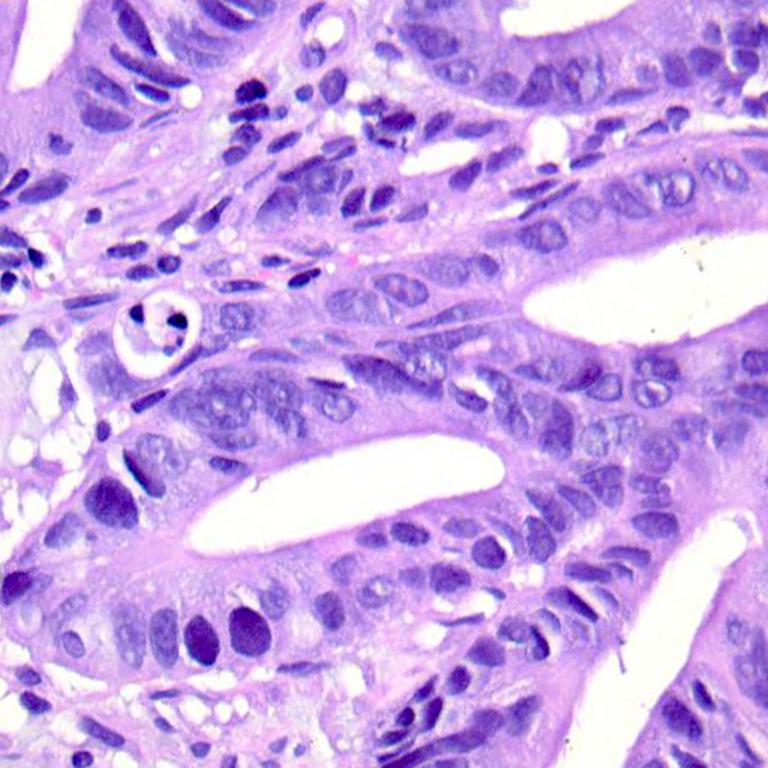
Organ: colon
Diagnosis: adenocarcinomas